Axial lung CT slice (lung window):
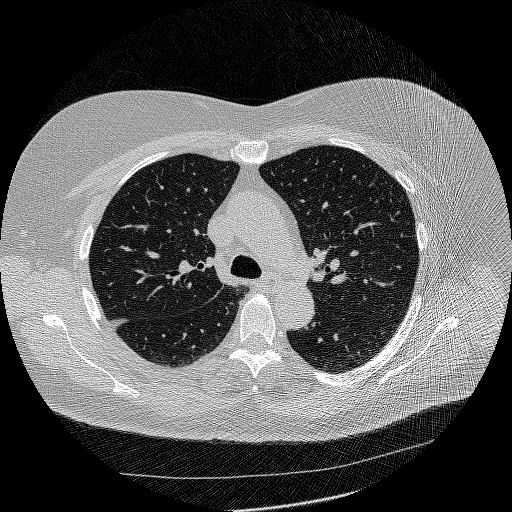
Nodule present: no